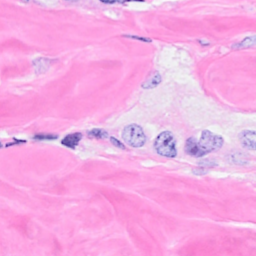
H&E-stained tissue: Breast